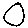
Label: circle